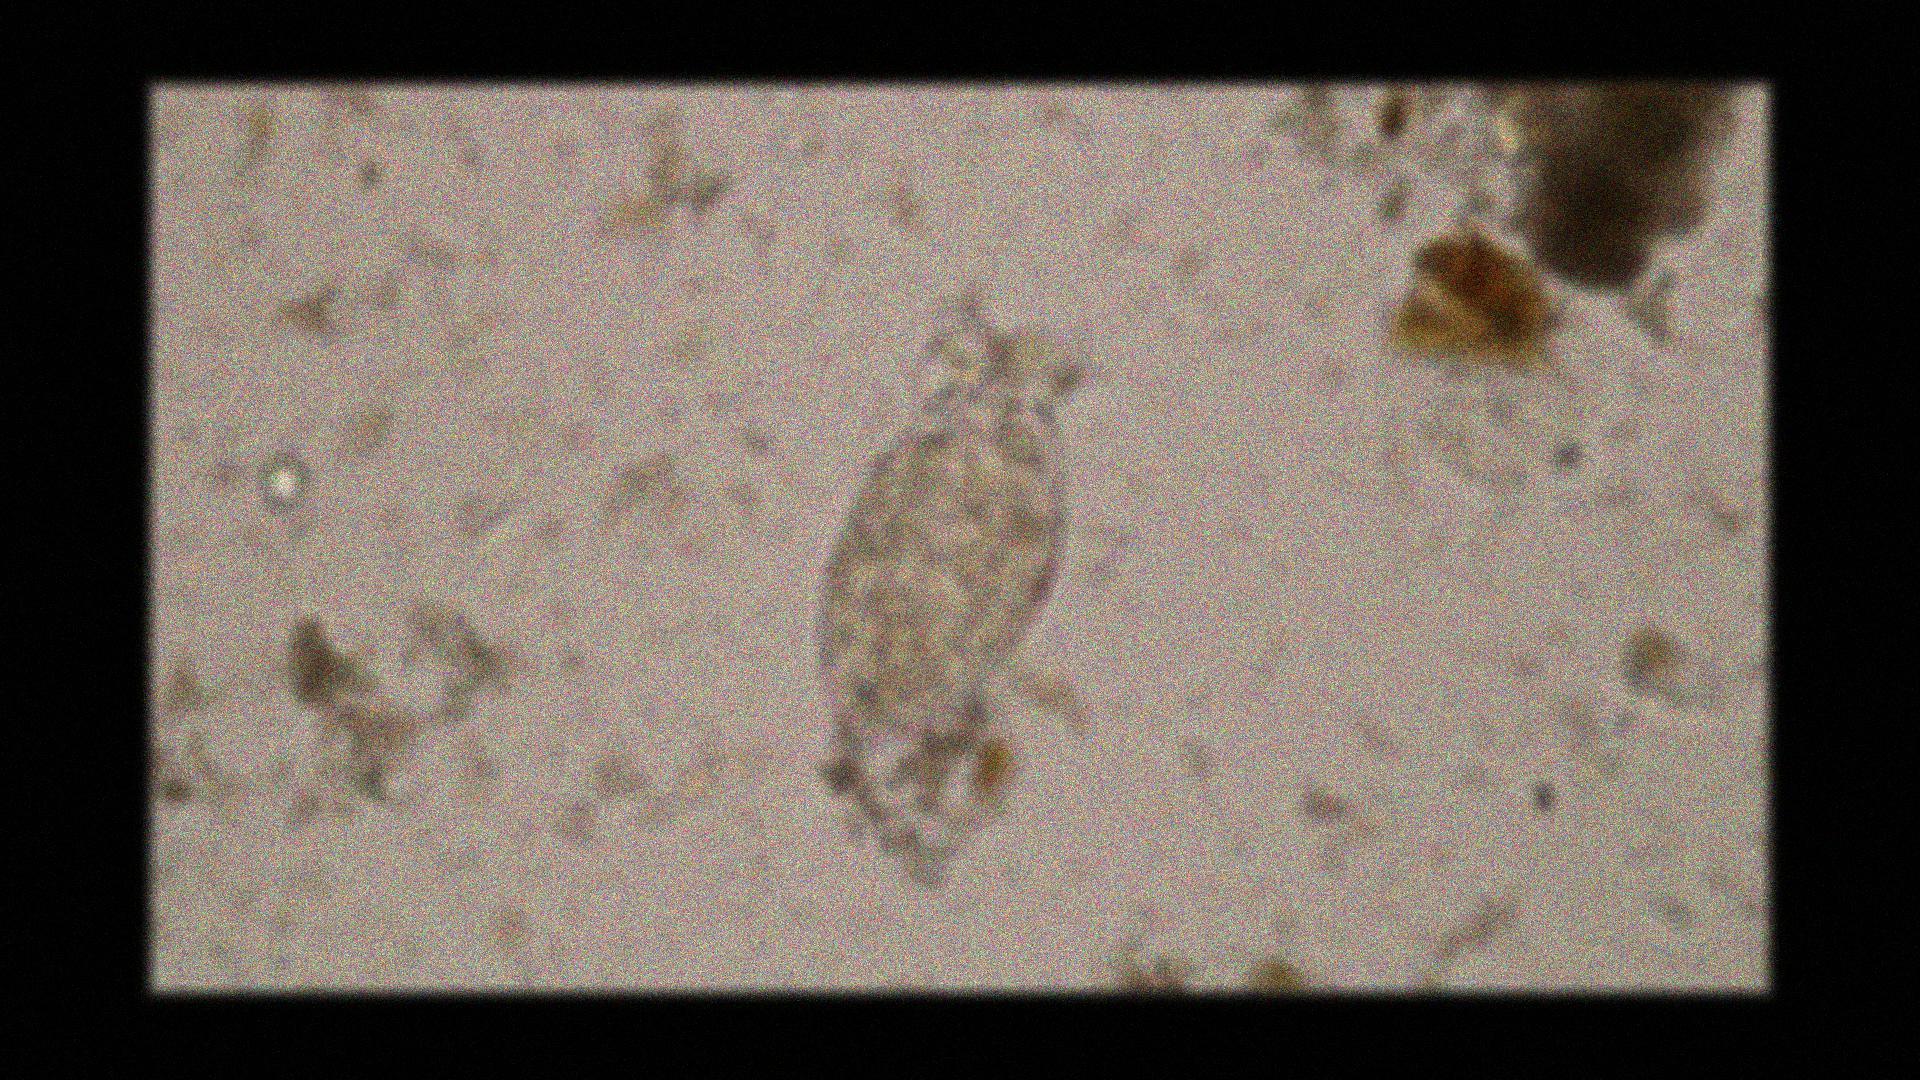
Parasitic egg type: Fasciolopsis buski